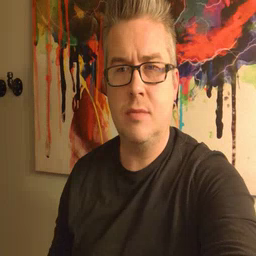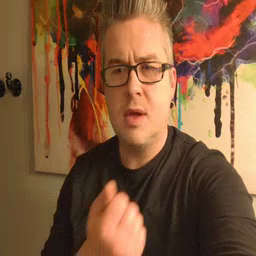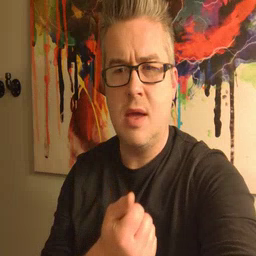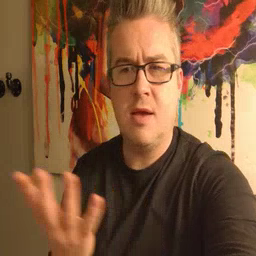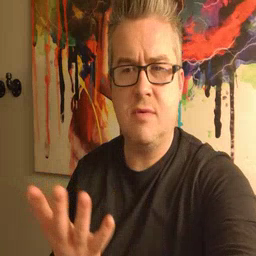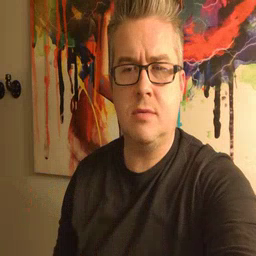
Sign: every